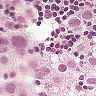
Metastatic tissue present: yes